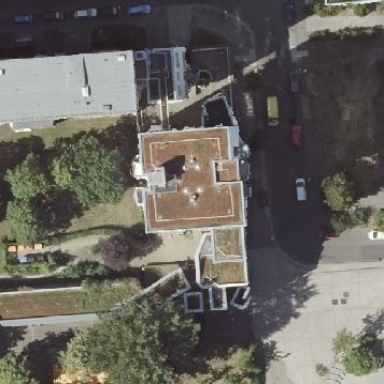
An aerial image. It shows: Apartment building with flat roof.